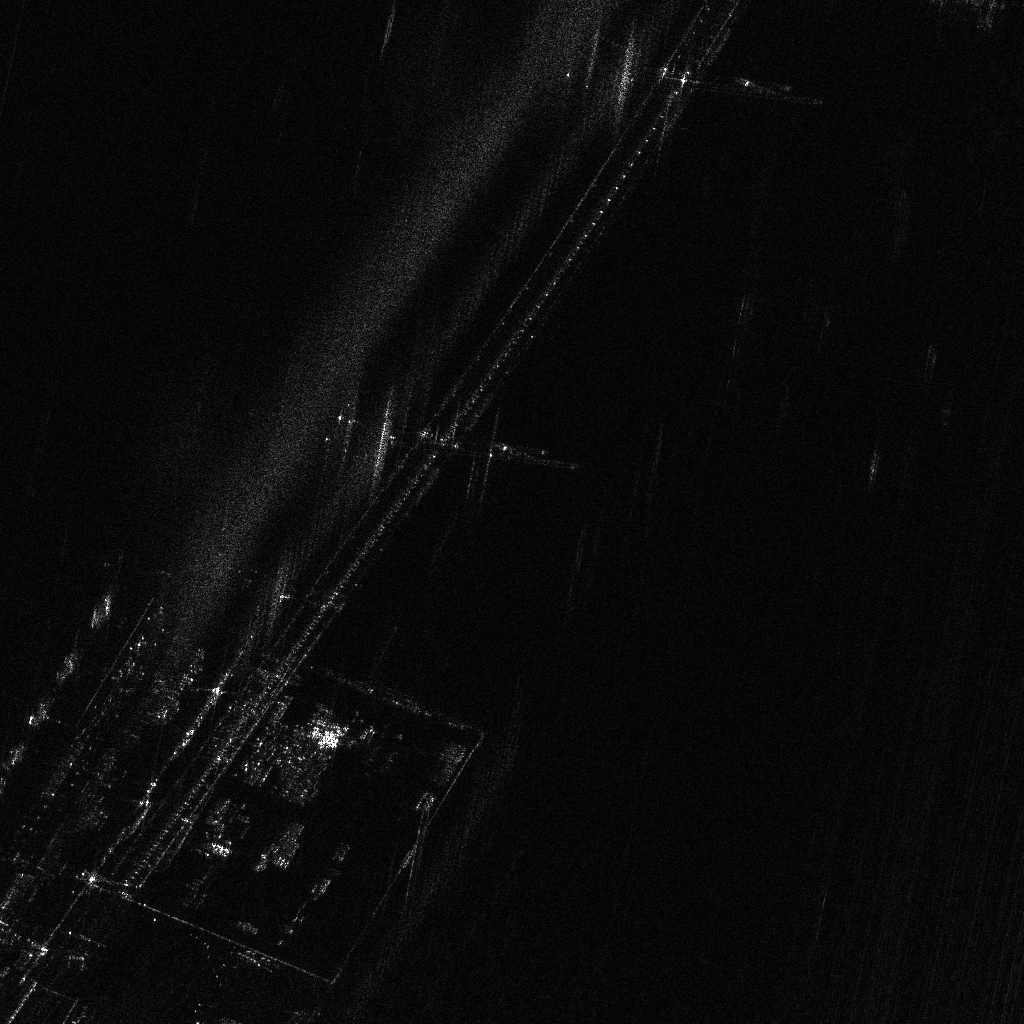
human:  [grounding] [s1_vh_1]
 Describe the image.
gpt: In the satellite image, there is  <ref>2 medium container </ref> <box>[[8, 58, 10, 61, 32], [5, 63, 7, 67, 33]]</box> located at left,  <ref>2 medium container </ref> <box>[[2, 68, 4, 71, 32], [0, 72, 2, 75, 32]]</box> located at bottom left.